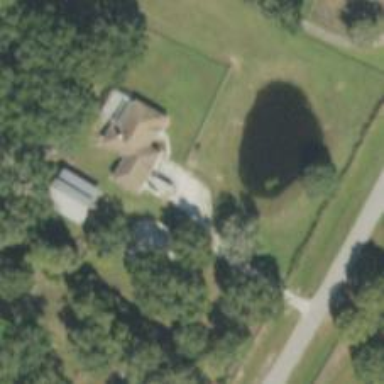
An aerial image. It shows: Driveway leading to service road.